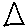
Label: triangle